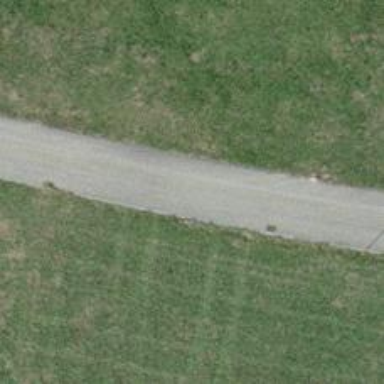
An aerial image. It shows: Track with grade 3 surface.